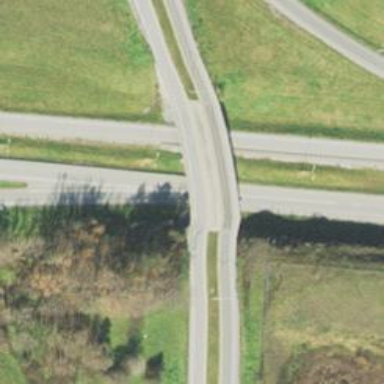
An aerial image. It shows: Asphalt trunk link road.